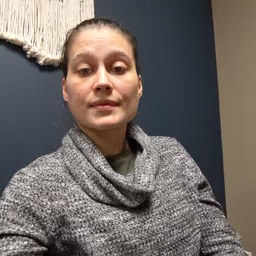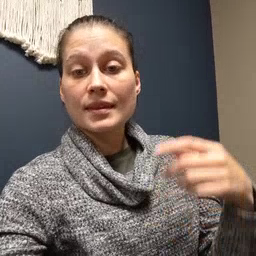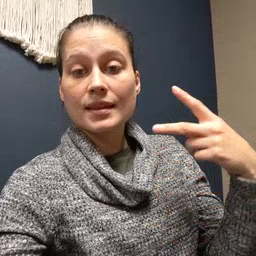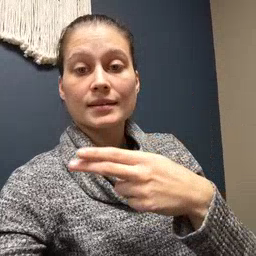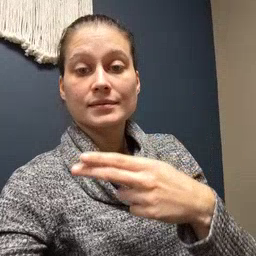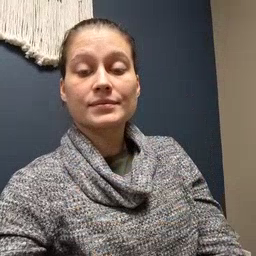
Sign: cut